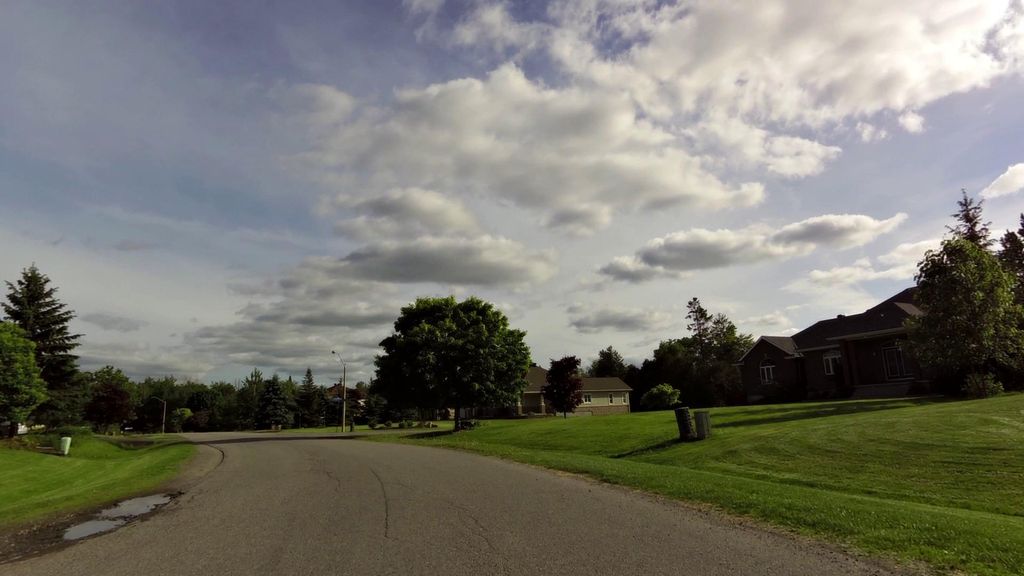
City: ottawa-gatineau